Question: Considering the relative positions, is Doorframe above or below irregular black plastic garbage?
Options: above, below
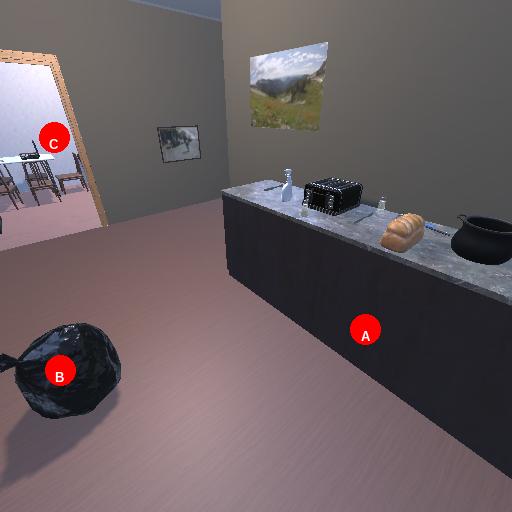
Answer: above